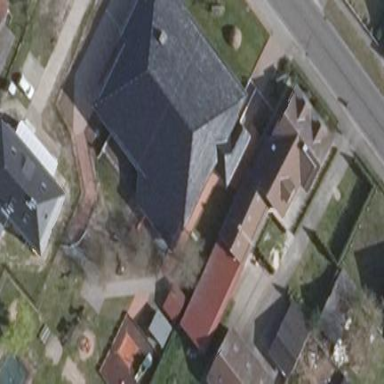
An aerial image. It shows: House with flat dark grey roof. The house has various building parts.